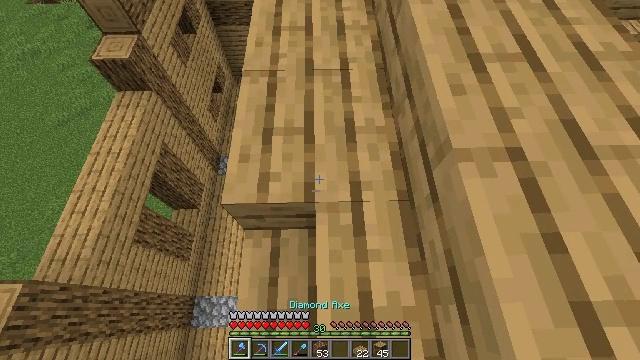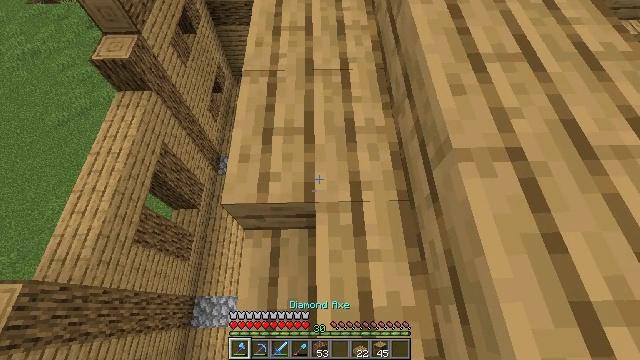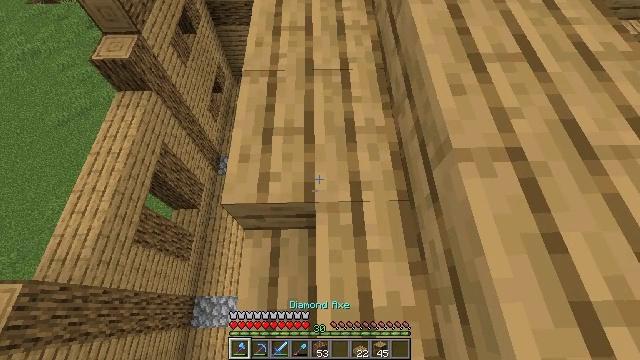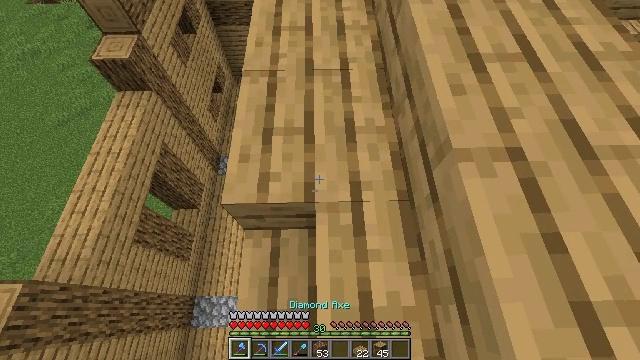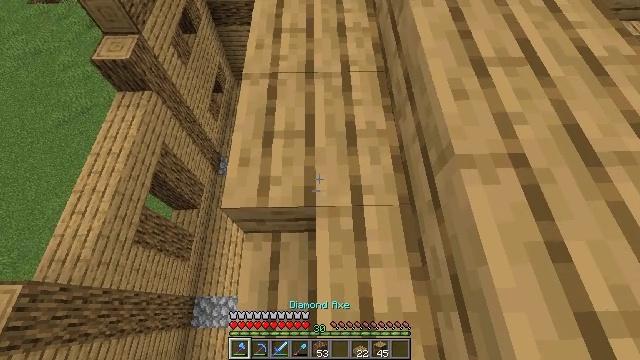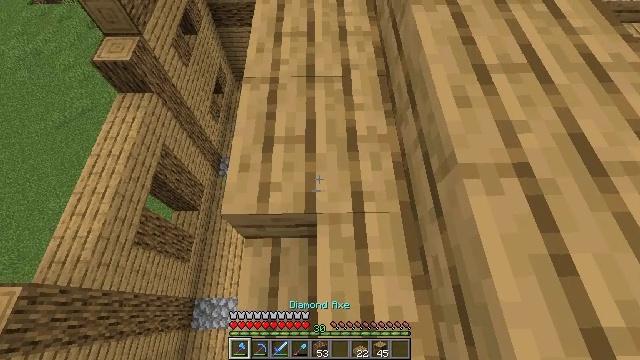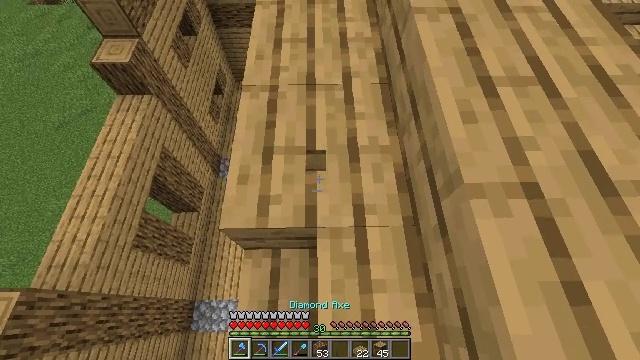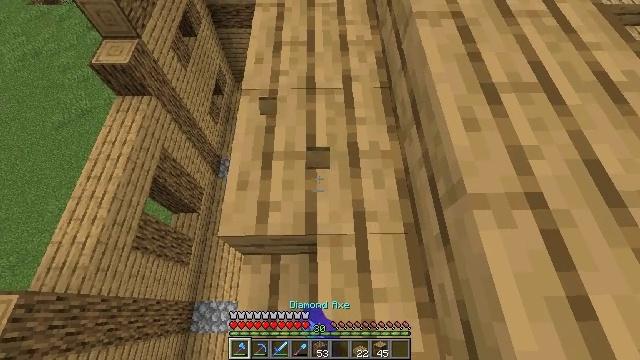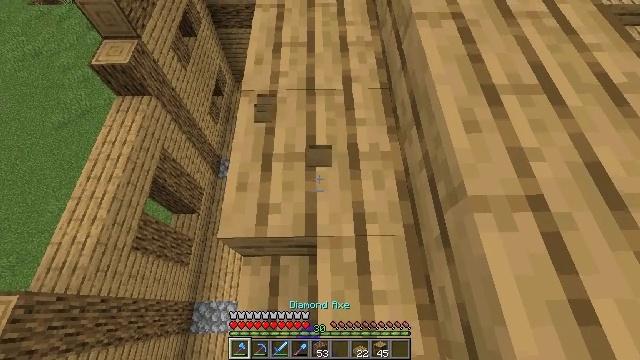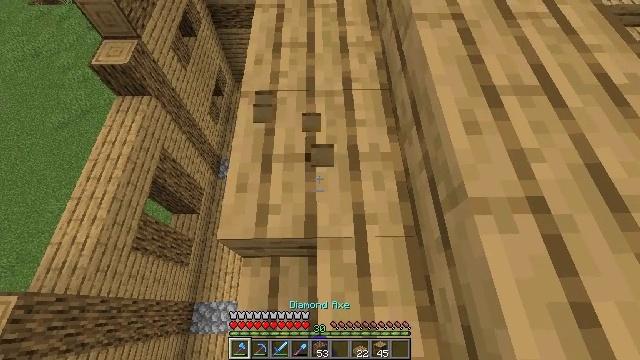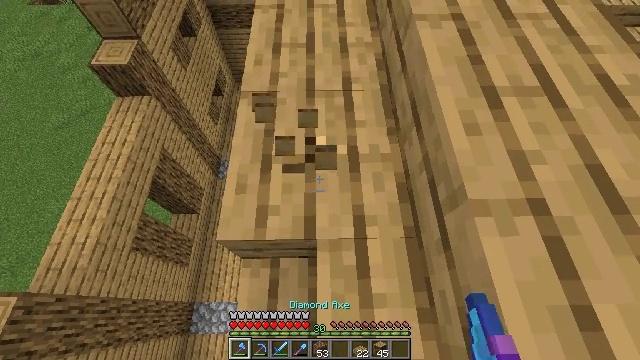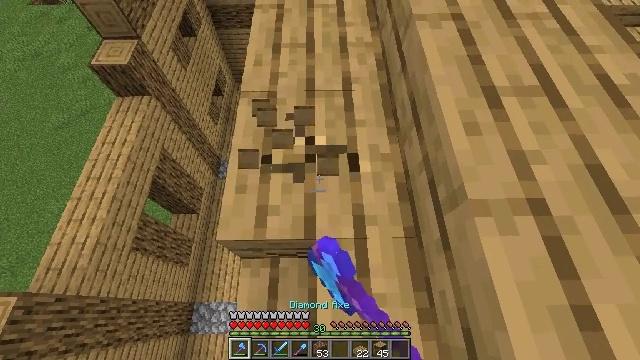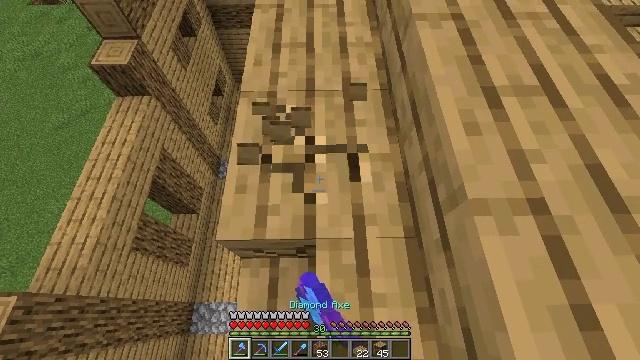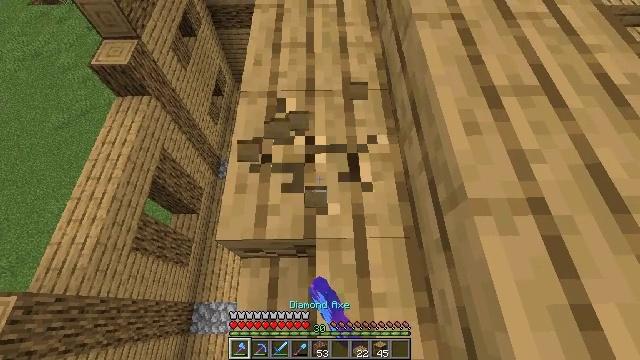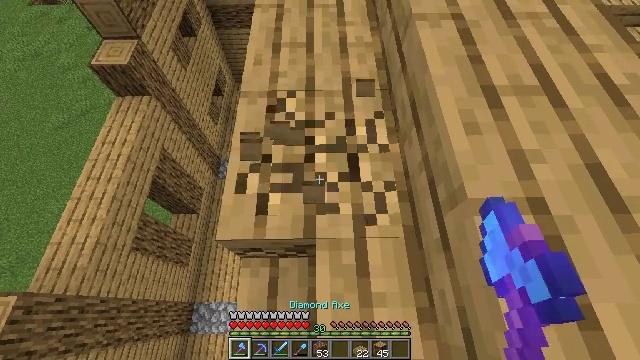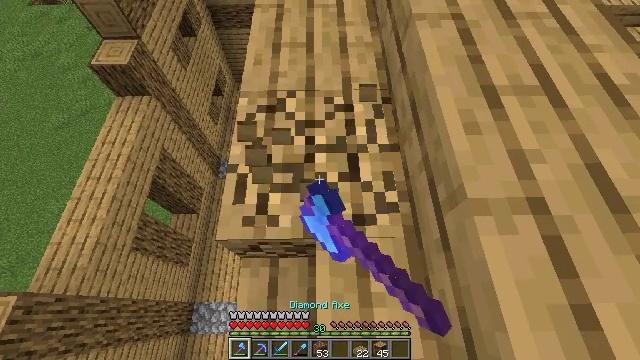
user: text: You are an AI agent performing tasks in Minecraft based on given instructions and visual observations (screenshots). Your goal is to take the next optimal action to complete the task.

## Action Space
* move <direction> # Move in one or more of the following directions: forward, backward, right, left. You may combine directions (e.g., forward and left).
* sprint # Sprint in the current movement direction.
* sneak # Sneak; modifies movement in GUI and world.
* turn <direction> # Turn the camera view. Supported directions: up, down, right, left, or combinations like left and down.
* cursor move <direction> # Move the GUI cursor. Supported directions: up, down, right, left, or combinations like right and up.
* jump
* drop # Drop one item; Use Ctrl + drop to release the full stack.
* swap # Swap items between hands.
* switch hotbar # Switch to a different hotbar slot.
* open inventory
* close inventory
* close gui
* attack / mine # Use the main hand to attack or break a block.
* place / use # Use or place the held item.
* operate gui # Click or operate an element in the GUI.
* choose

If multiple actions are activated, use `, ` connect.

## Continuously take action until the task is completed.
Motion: motion action
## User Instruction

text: Gather some oak stairs for reuse.
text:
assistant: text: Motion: sneak
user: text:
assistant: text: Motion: sneak
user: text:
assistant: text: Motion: sneak
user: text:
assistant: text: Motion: move forward, sneak
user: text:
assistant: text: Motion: move forward, sneak
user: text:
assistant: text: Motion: move forward, sneak, attack / mine
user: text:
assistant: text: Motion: sneak, attack / mine
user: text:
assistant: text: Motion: sneak, attack / mine
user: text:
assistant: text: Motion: sneak, attack / mine
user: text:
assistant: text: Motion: sneak, attack / mine
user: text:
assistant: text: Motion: sneak, attack / mine
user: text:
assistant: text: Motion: sneak, attack / mine
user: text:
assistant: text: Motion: sneak, attack / mine
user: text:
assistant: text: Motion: sneak, attack / mine
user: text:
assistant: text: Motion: sneak, attack / mine
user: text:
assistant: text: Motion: sneak, attack / mine
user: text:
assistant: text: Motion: sneak, turn right and up, attack / mine
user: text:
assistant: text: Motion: sneak, turn up, attack / mine
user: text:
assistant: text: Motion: sneak, turn up, attack / mine
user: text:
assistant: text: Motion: sneak, turn left and up, attack / mine
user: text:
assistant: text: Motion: sneak, turn left and up, attack / mine
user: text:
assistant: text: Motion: sneak, turn left and up, attack / mine
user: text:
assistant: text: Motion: sneak, turn up, attack / mine
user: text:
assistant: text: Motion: move forward, sneak, attack / mine
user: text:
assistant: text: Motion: move forward, sneak, attack / mine
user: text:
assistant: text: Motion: sneak, attack / mine
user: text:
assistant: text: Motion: sneak, attack / mine
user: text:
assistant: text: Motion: sneak, attack / mine
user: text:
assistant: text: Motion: sneak, attack / mine
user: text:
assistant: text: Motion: sneak, attack / mine